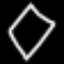
Label: diamond